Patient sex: F
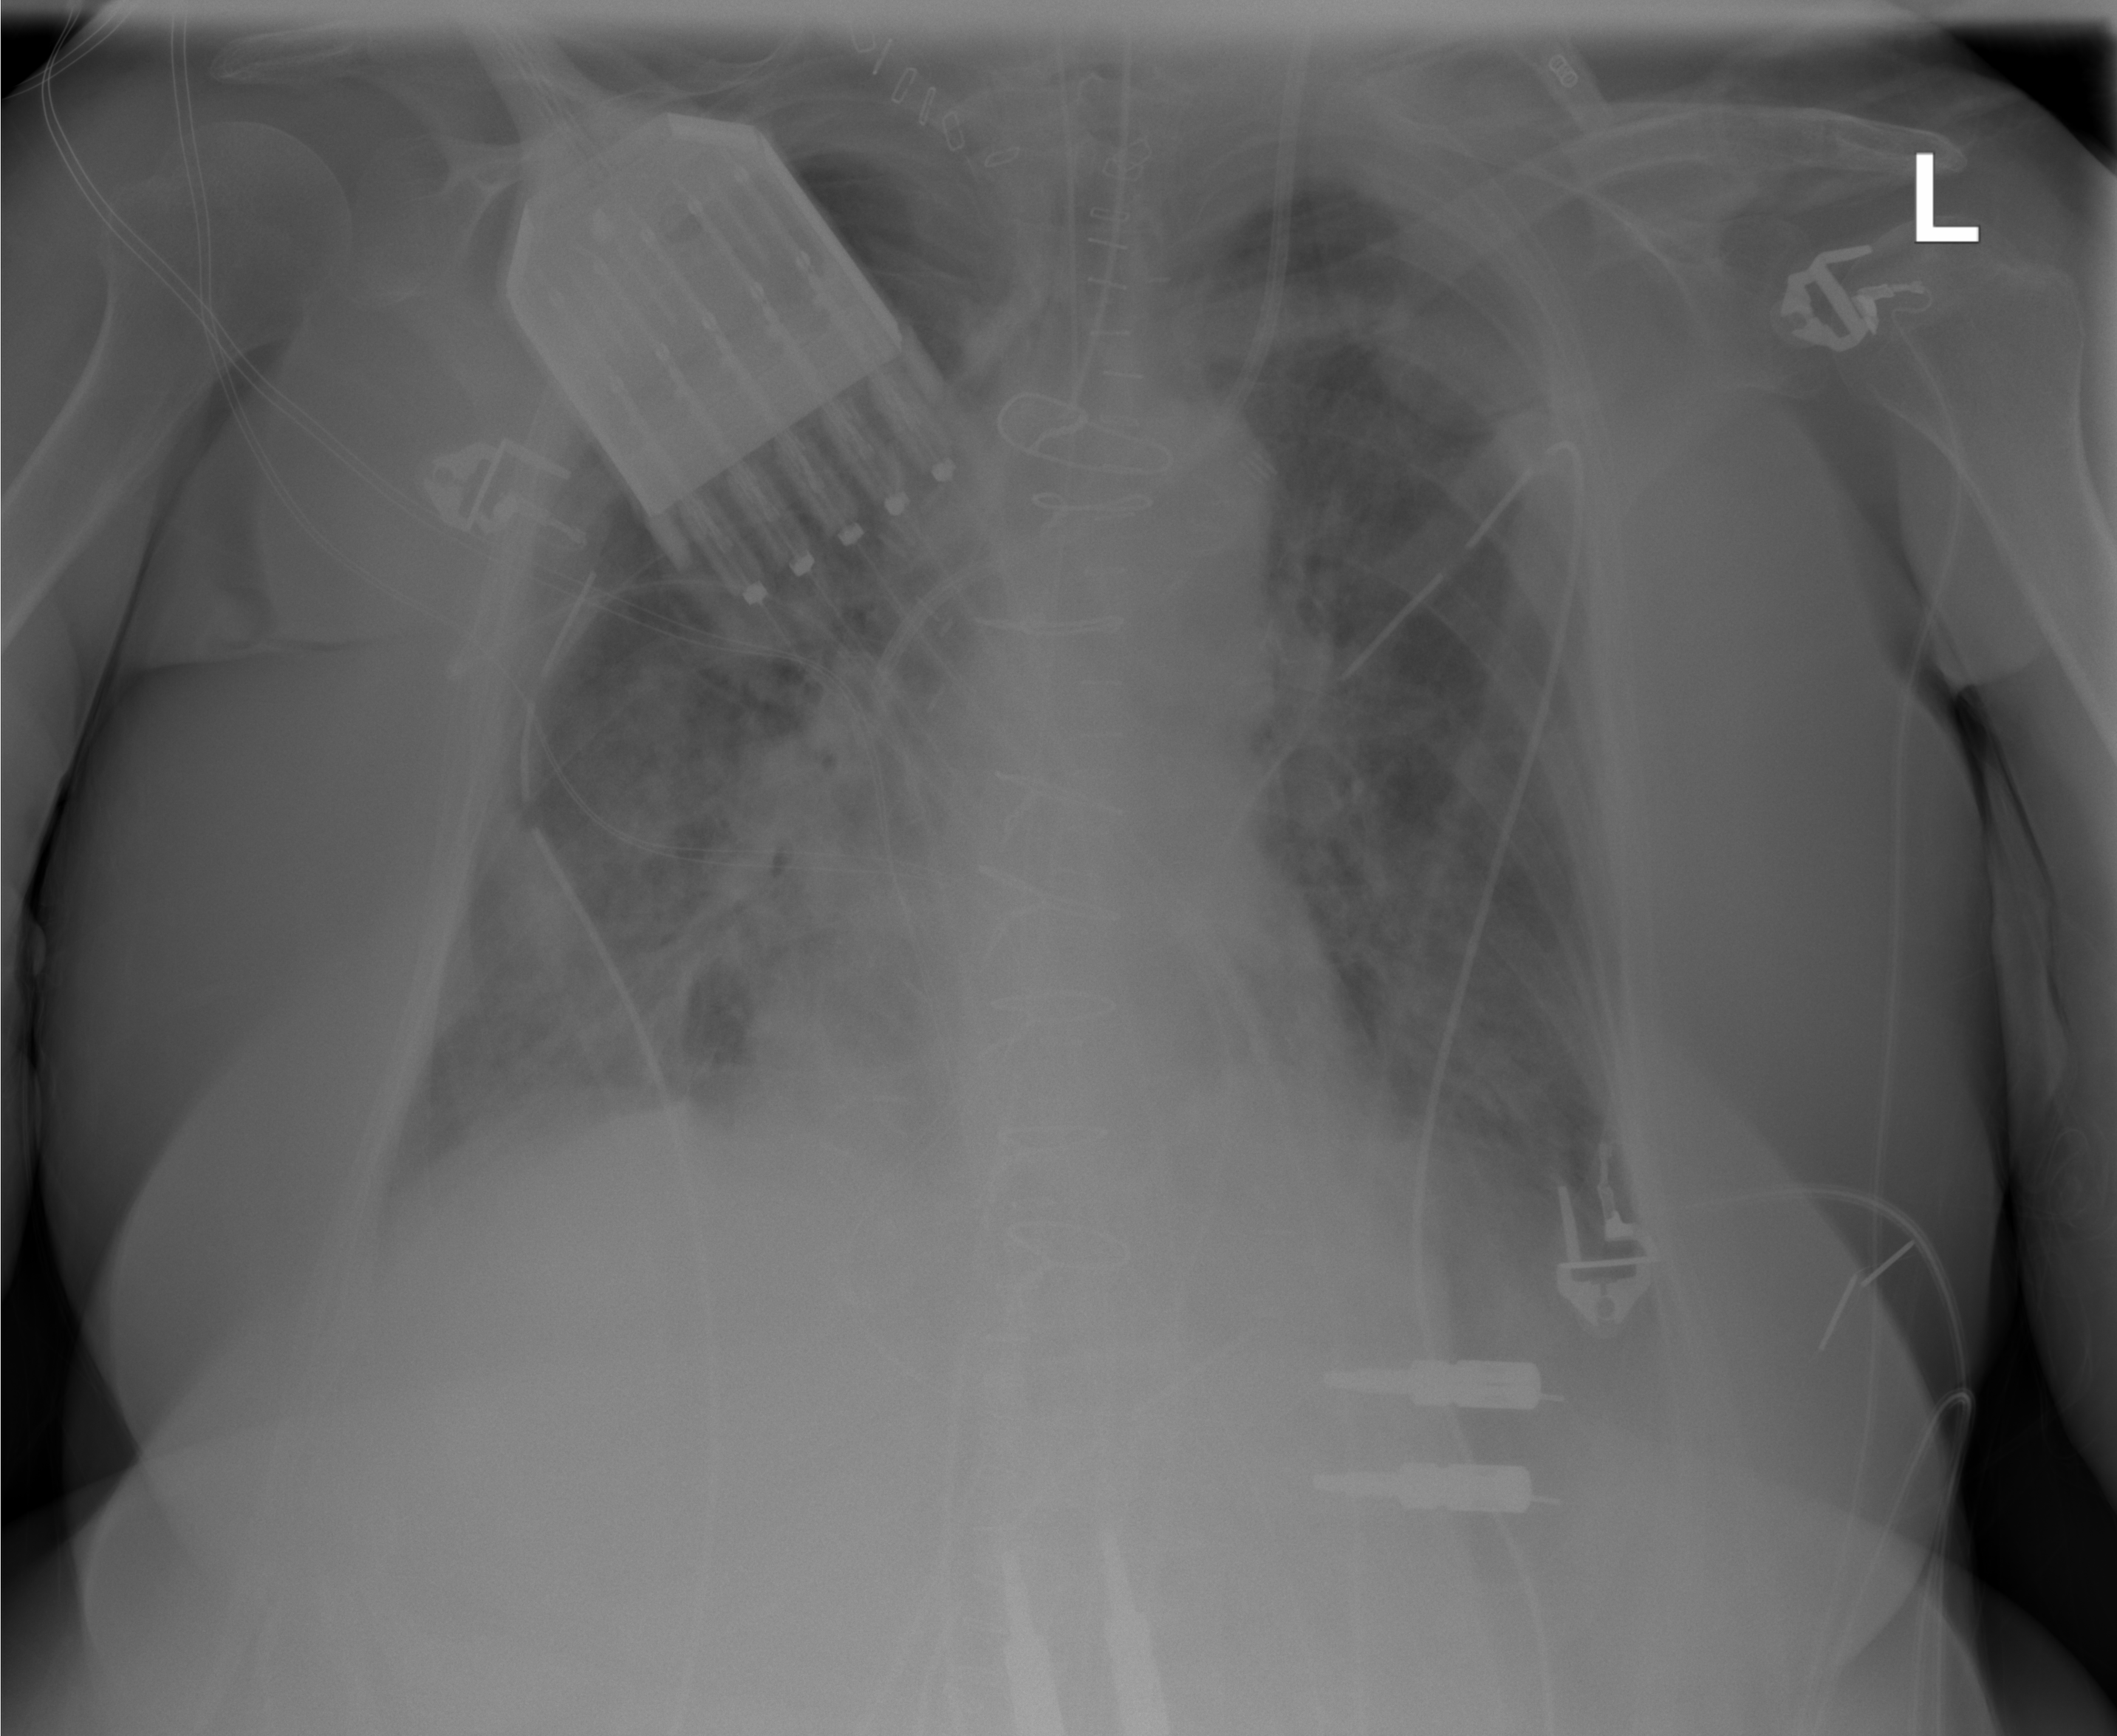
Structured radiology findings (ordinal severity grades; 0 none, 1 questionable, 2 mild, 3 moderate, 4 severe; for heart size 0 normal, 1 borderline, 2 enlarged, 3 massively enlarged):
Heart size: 0
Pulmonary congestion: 2
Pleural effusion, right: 0
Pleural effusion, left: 0
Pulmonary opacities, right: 2
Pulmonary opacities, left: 0
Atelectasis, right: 2
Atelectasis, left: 2